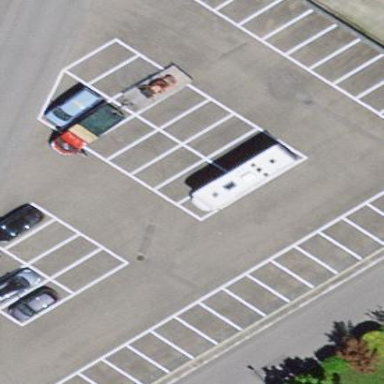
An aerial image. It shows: Parking area with asphalt surface.